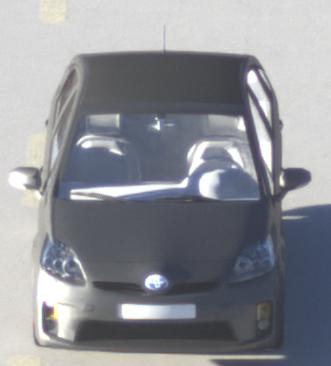
Make: Toyota
Model: Prius 1.5 Hybrid
Detailed model: Prius (HW2)
Model produced from: 2006/03
Model produced until: 2009/06
Doors: 5
Color: gray
Road condition: dry road
Daytime: sunrise or sunset
Contrast: high contrast